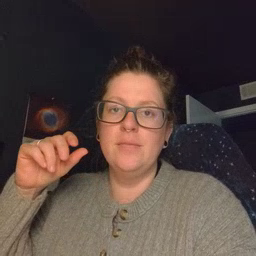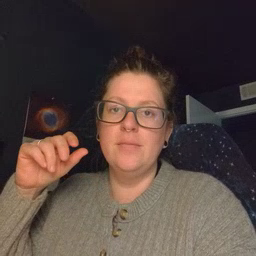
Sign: chocolate